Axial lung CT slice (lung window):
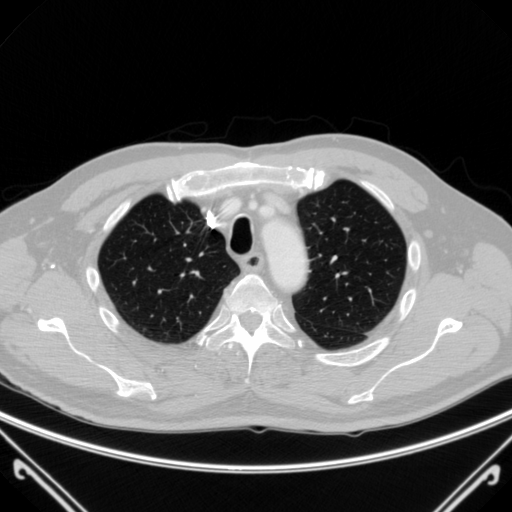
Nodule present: no